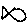
Label: fish